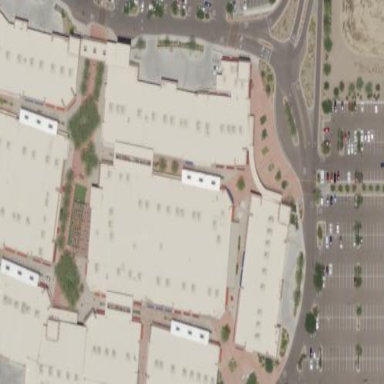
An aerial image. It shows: Outdoor mall with retail shops. It is designated as Outdoor Mall.